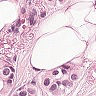
Metastatic tissue present: yes